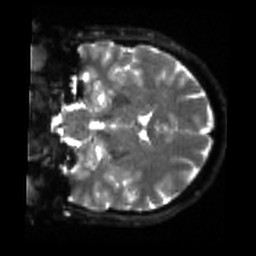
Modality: sbref
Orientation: coronal
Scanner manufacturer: siemens
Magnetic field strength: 3 T
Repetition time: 4 s
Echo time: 0.0594 s